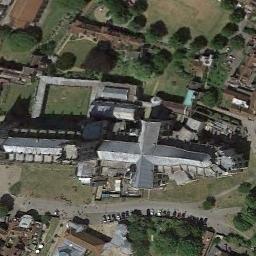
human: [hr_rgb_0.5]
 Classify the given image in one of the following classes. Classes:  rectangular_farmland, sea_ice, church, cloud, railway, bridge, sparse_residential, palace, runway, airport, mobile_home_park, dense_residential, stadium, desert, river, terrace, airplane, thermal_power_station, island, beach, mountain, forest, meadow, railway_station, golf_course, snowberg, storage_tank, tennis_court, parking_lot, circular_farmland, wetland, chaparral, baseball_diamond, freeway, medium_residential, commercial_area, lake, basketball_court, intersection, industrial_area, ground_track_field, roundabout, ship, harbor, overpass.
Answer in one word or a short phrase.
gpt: church